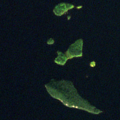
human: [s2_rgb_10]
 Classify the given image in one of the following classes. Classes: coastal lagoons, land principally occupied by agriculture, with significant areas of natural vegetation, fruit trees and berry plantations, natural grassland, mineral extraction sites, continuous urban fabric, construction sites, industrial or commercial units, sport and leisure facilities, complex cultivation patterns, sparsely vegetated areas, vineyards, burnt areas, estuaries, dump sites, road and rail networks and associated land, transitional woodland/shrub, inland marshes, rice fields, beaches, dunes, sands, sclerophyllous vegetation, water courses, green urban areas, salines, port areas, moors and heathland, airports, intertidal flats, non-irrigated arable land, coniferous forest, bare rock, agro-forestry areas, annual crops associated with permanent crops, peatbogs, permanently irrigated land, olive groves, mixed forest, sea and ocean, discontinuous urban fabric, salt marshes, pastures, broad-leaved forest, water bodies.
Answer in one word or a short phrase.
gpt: water bodies